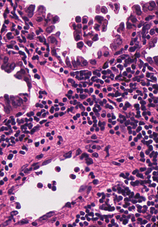
Tumor epithelial tissue: yes
Tumor-associated stroma tissue: yes
Normal tissue: no